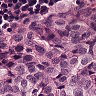
Metastatic tissue present: yes